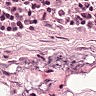
Metastatic tissue present: no